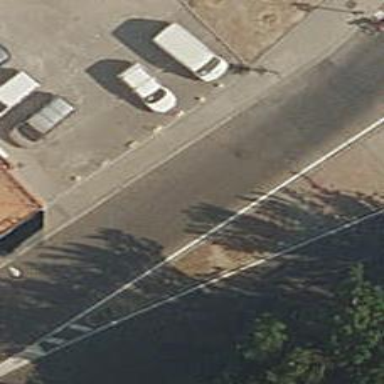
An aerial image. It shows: Public transport stop position.